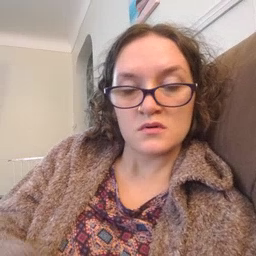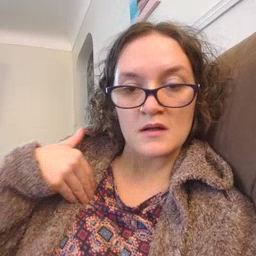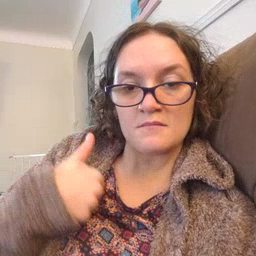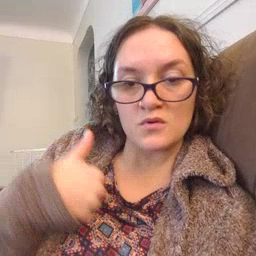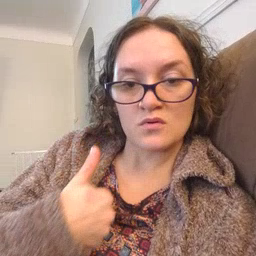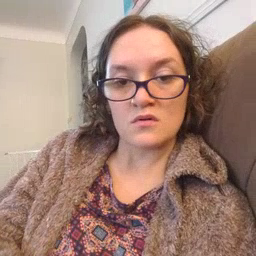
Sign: animal